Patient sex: F
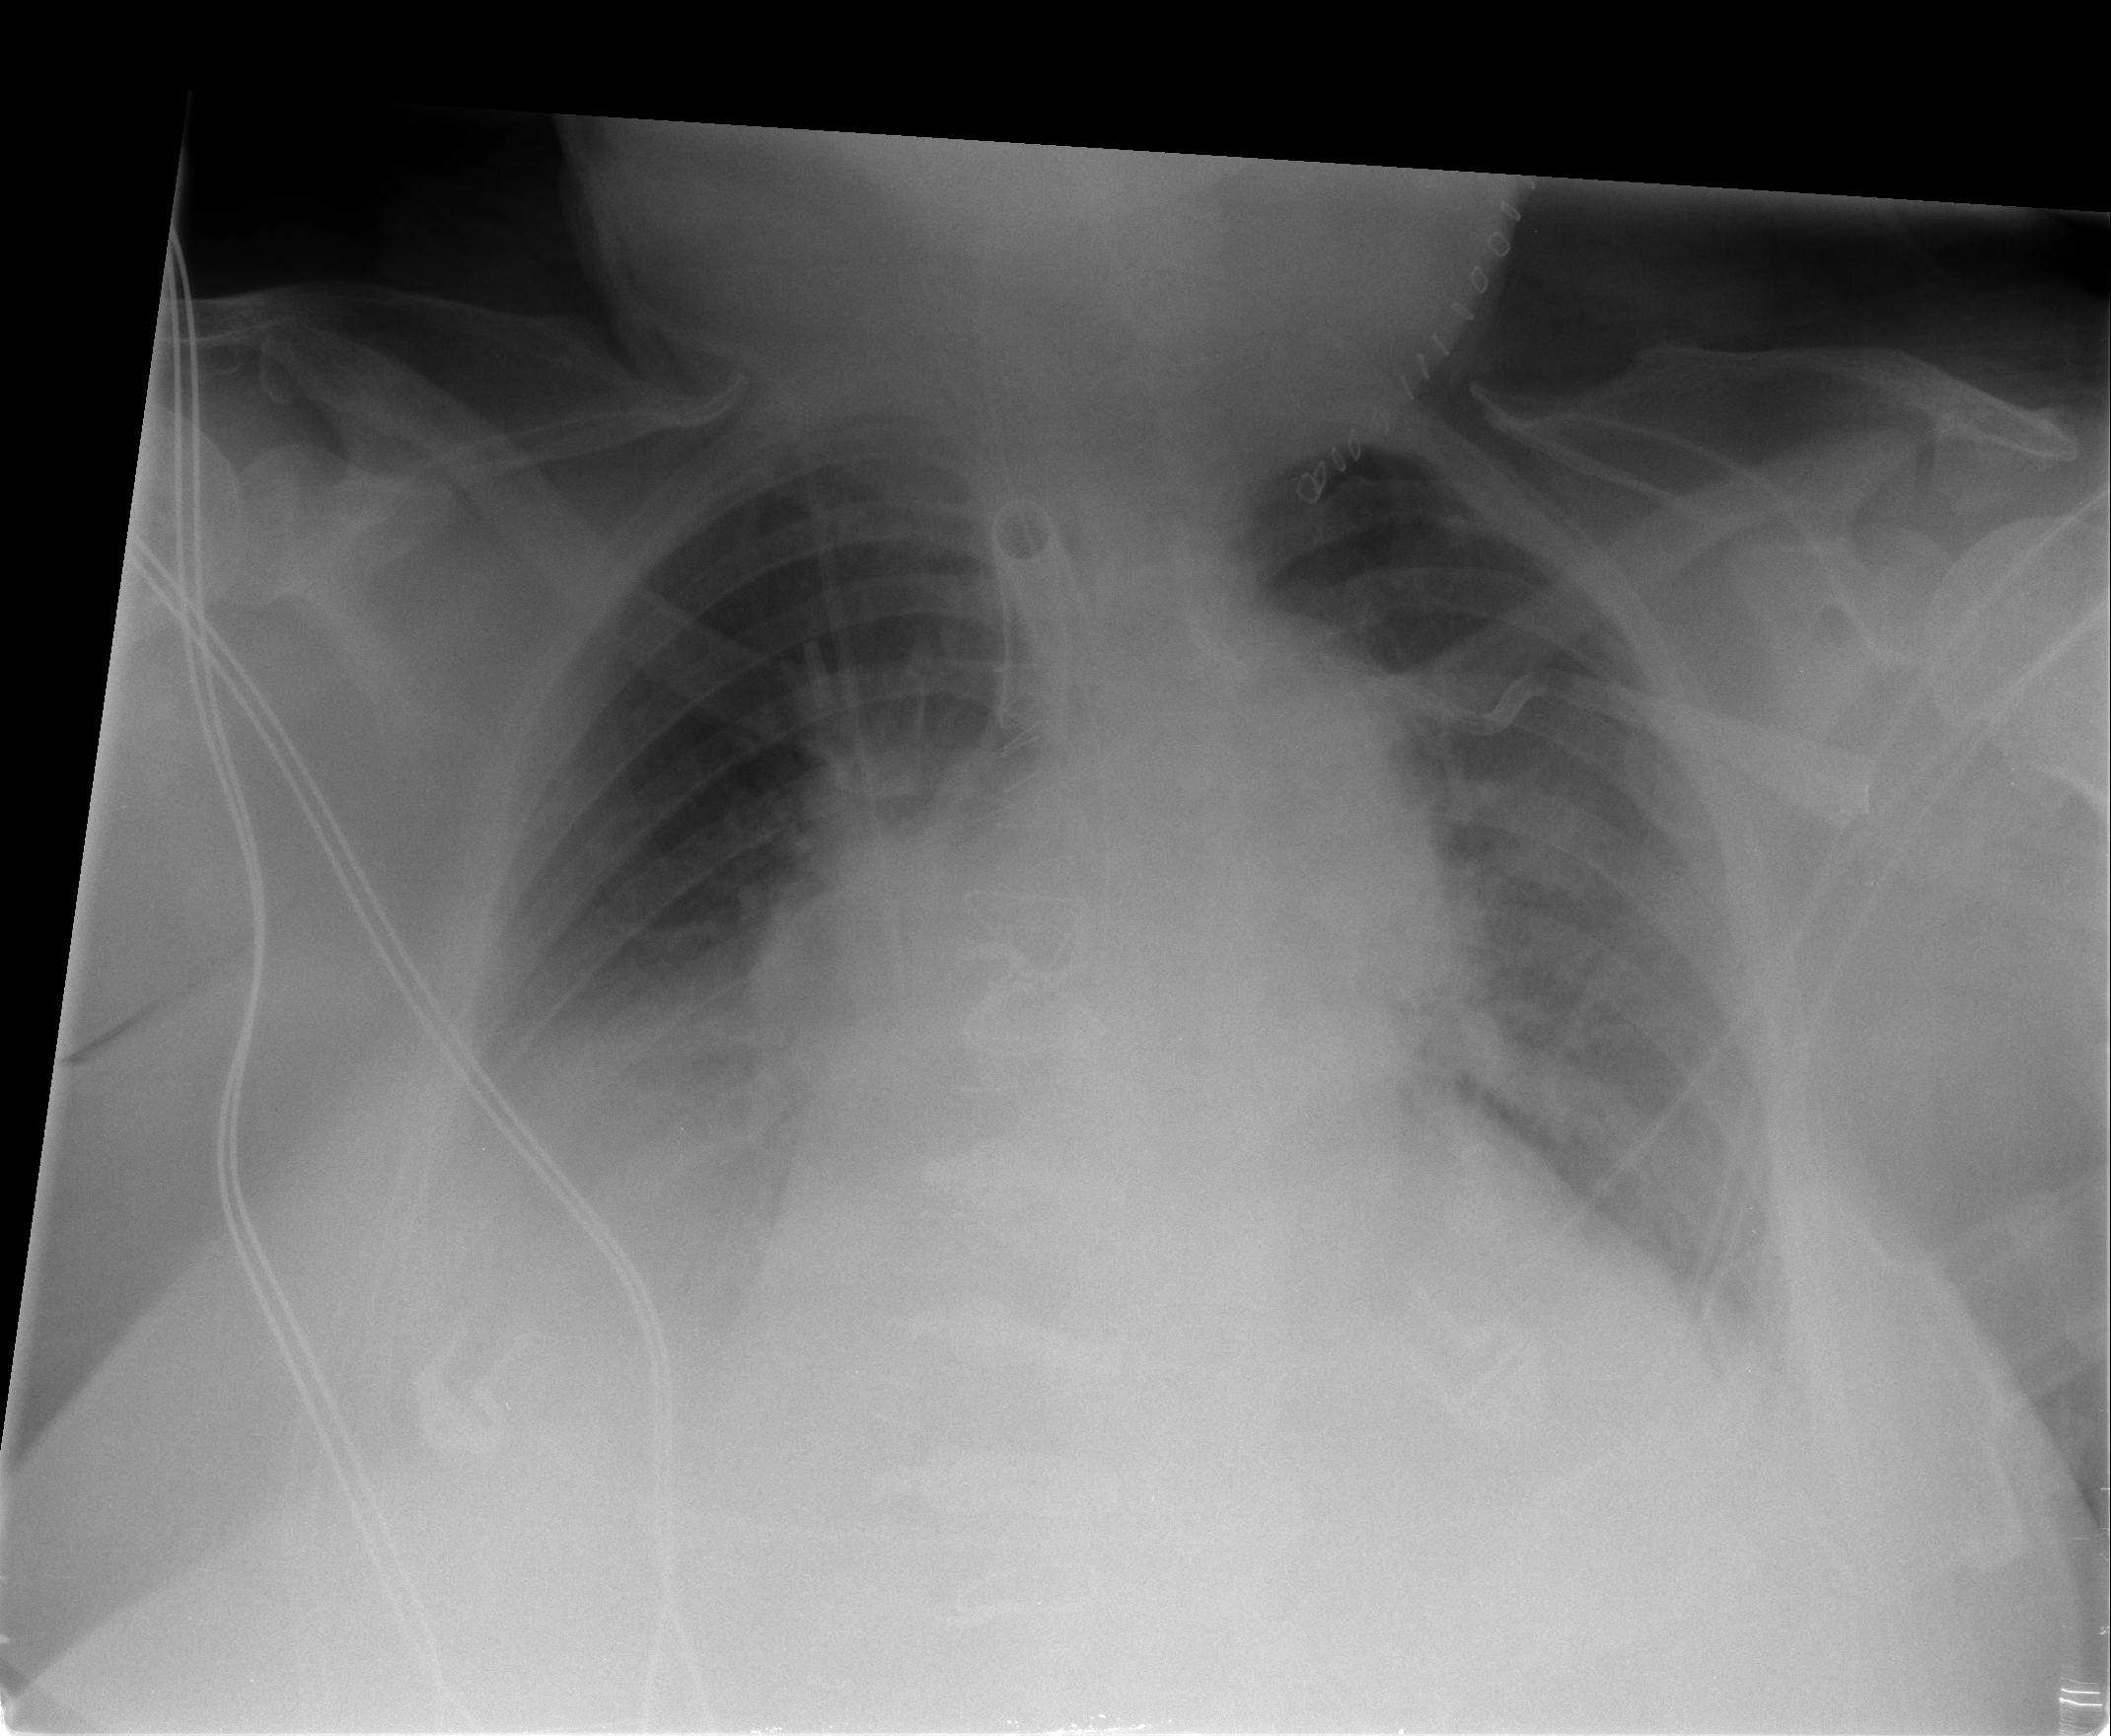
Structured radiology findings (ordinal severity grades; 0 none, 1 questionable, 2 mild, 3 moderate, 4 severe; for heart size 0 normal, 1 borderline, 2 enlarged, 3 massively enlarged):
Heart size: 2
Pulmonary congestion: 2
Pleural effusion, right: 3
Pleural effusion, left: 1
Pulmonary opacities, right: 0
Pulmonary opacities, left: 1
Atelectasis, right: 3
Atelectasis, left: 2